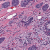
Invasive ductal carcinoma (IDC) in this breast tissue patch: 0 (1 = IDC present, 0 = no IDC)